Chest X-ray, PA view. Patient: 11 years old, sex F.
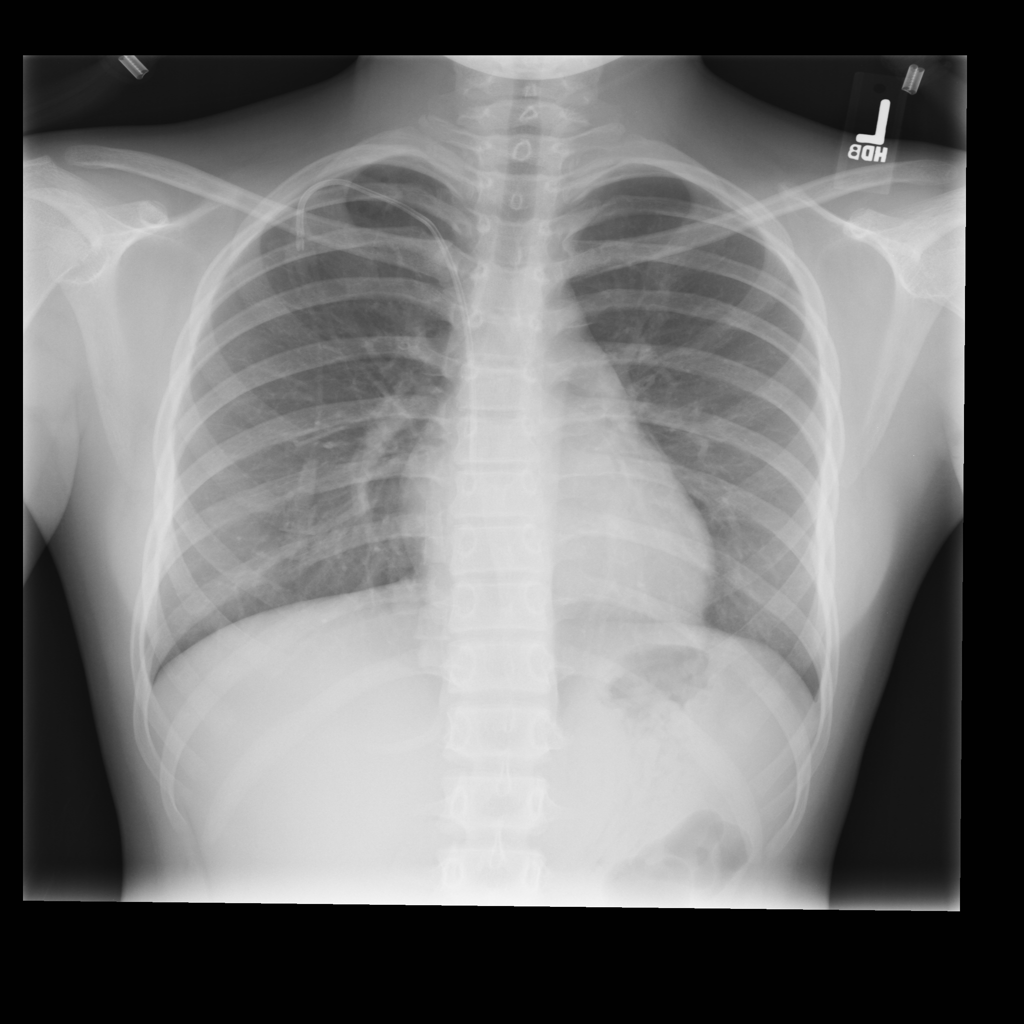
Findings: No Finding